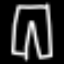
Label: pants